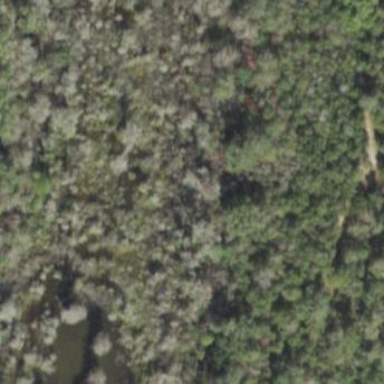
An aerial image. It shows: Swampy wetland area.